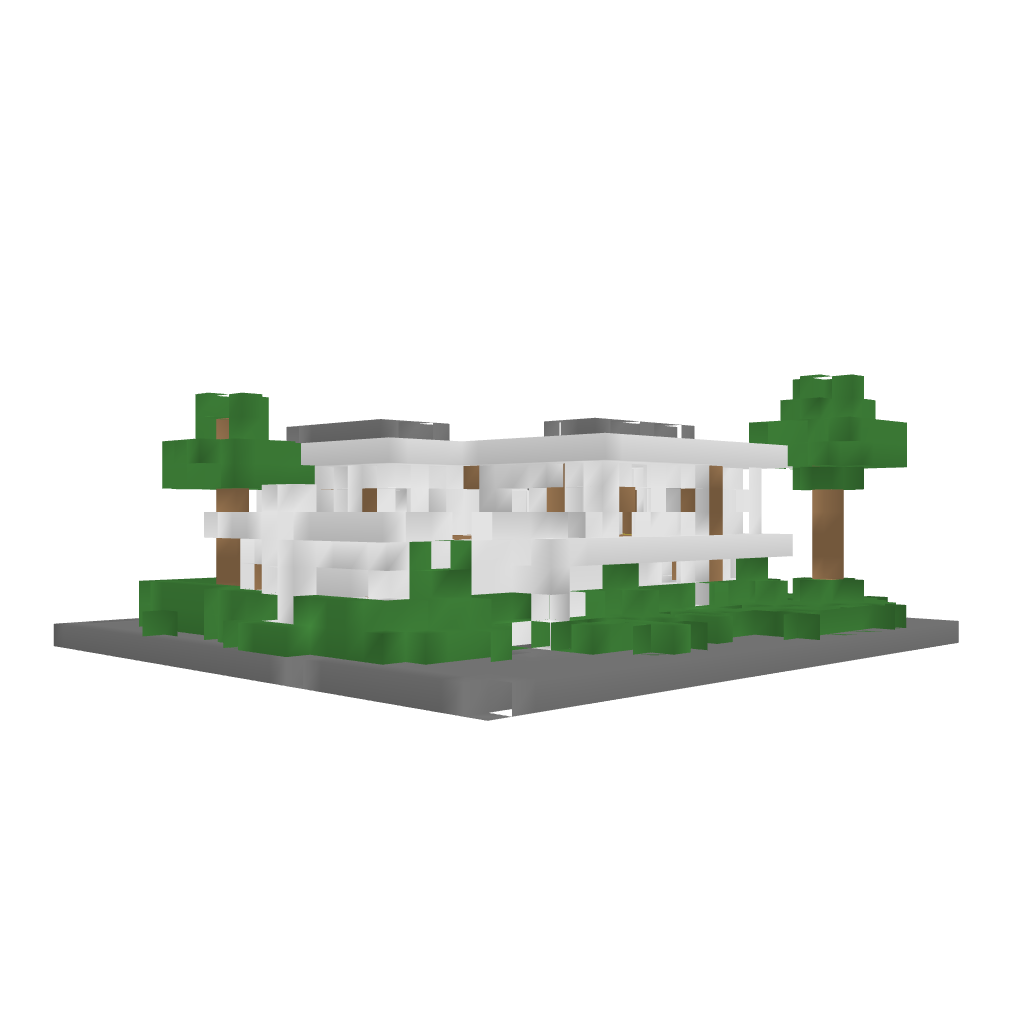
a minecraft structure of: Modern Dream | 1.6.2 bad low quality